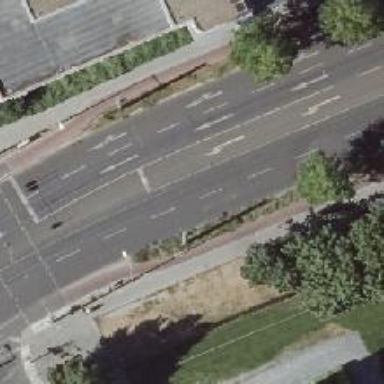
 and parking is not allowed on either side."